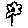
Label: flower